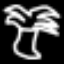
Label: palm tree